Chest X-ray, PA view. Patient: 44 years old, sex M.
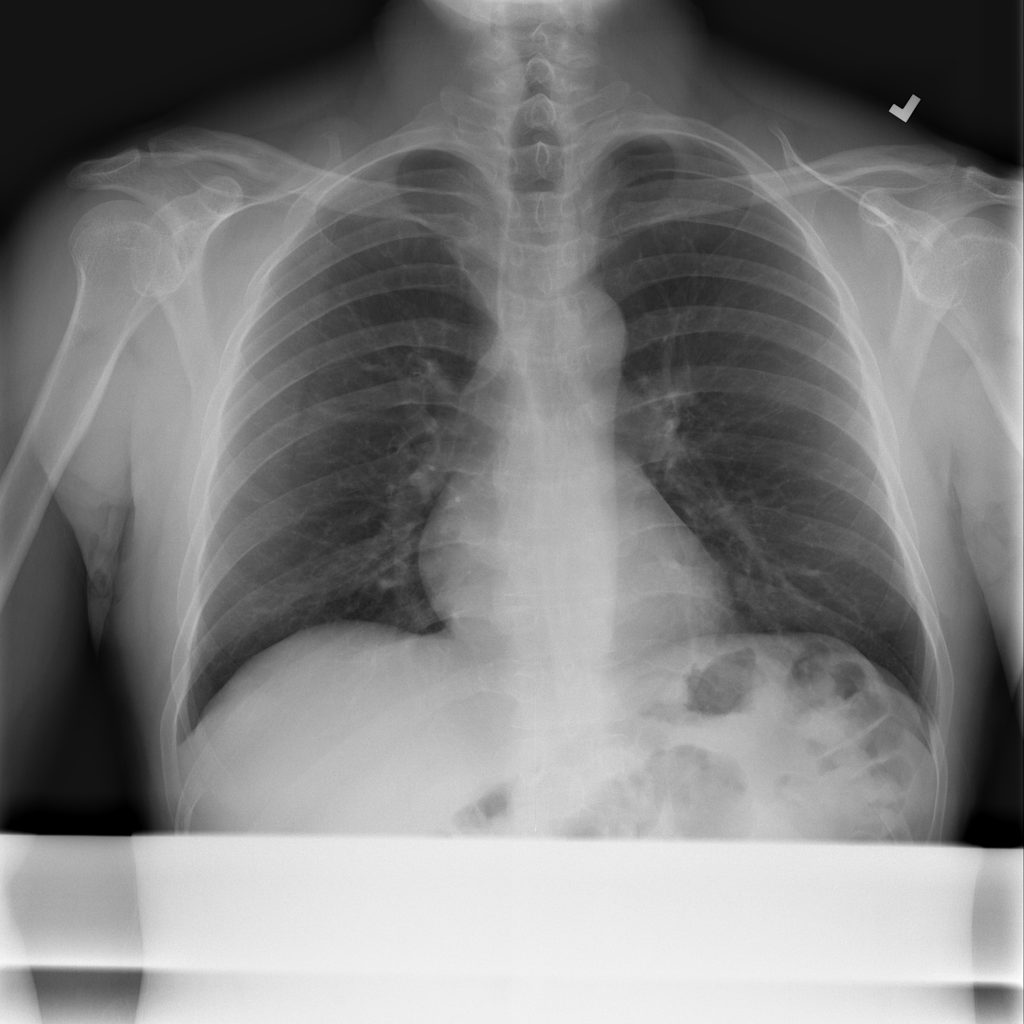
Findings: No Finding